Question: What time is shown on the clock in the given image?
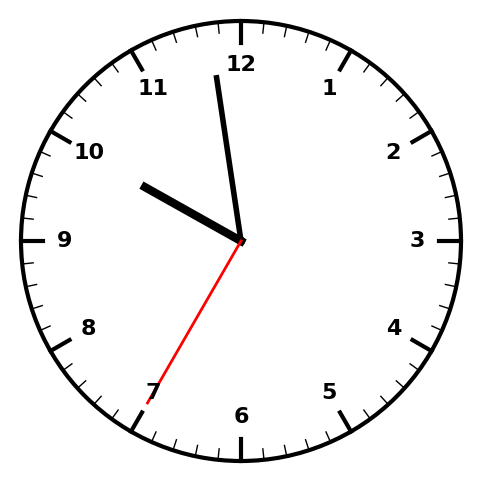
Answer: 09:58:35